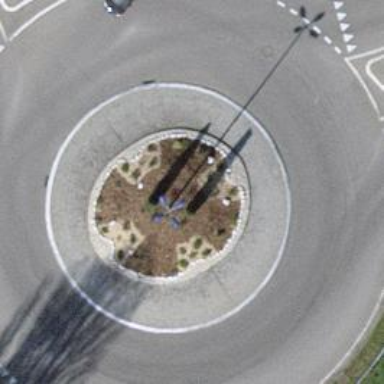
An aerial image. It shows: Roundabout on primary highway.